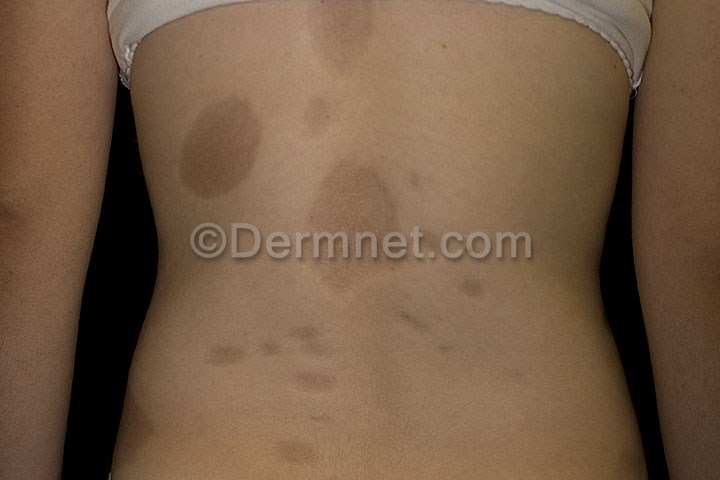
Disease: Lupus and other Connective Tissue diseases